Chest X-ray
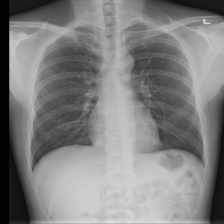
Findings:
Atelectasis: negative
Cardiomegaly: negative
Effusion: negative
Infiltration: negative
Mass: negative
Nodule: negative
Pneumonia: negative
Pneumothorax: negative
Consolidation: negative
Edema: negative
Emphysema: negative
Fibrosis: negative
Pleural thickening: negative
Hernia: negative